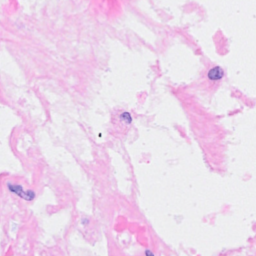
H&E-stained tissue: Breast